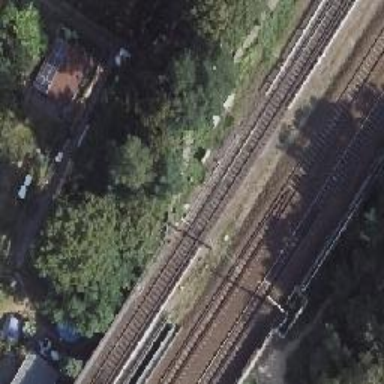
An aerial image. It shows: Railway switch.